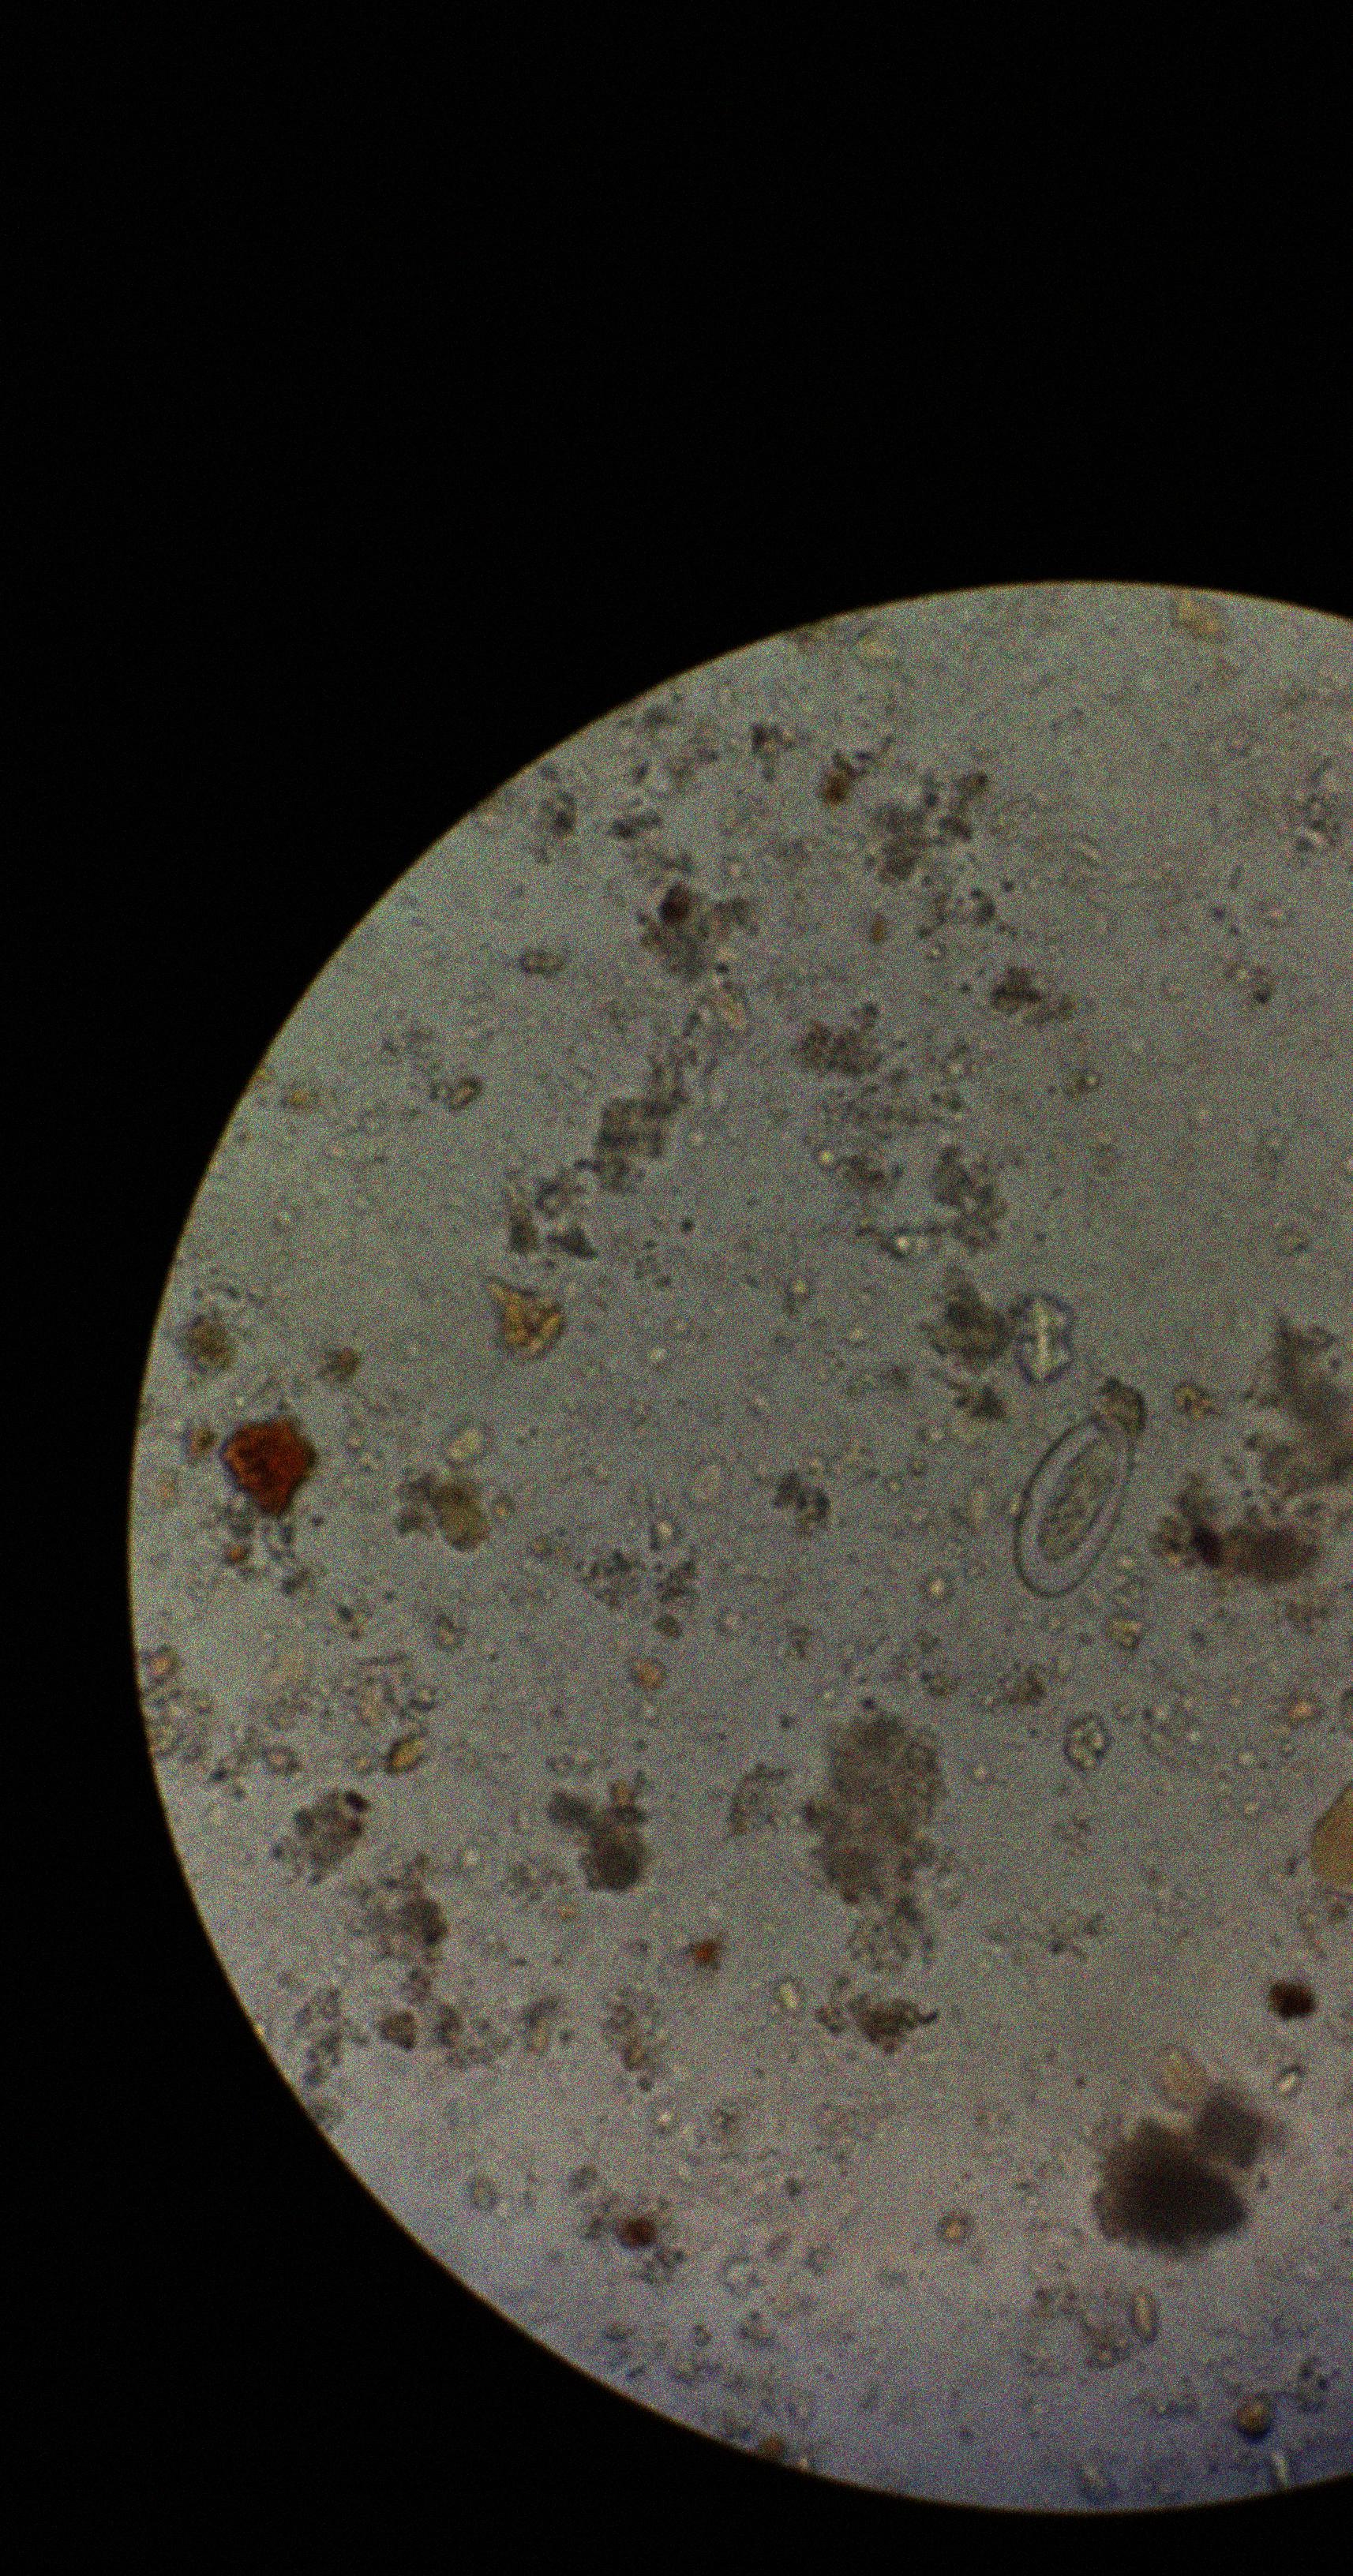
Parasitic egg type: Enterobius vermicularis